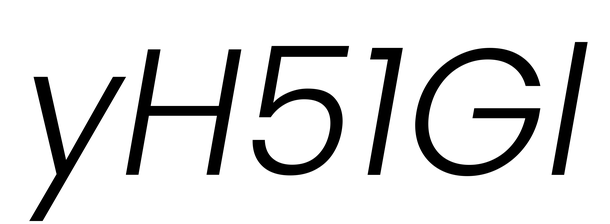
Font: Poppins-LightItalic